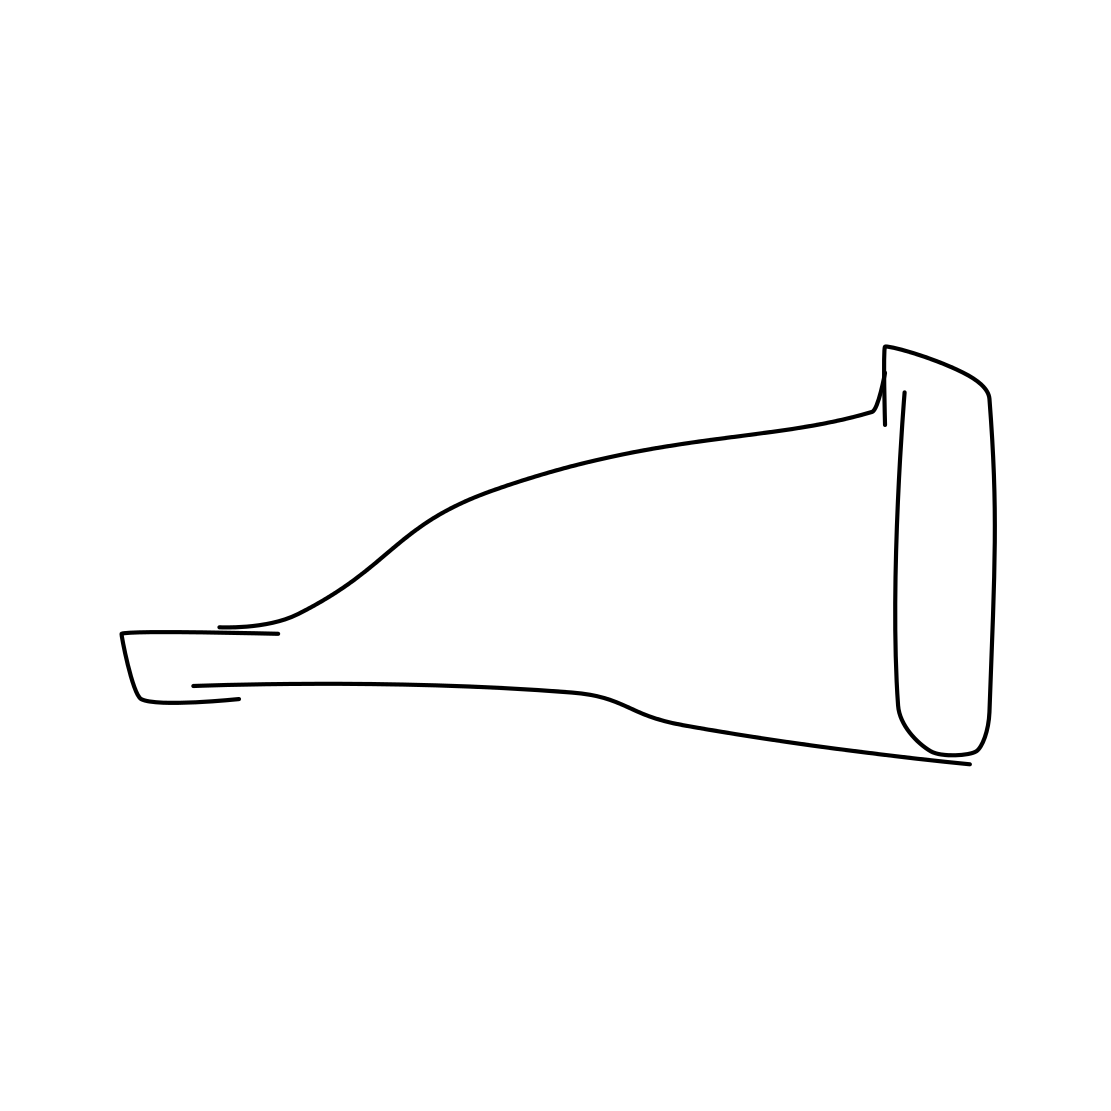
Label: megaphone